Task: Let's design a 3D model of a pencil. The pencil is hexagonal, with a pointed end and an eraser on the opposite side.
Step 20:
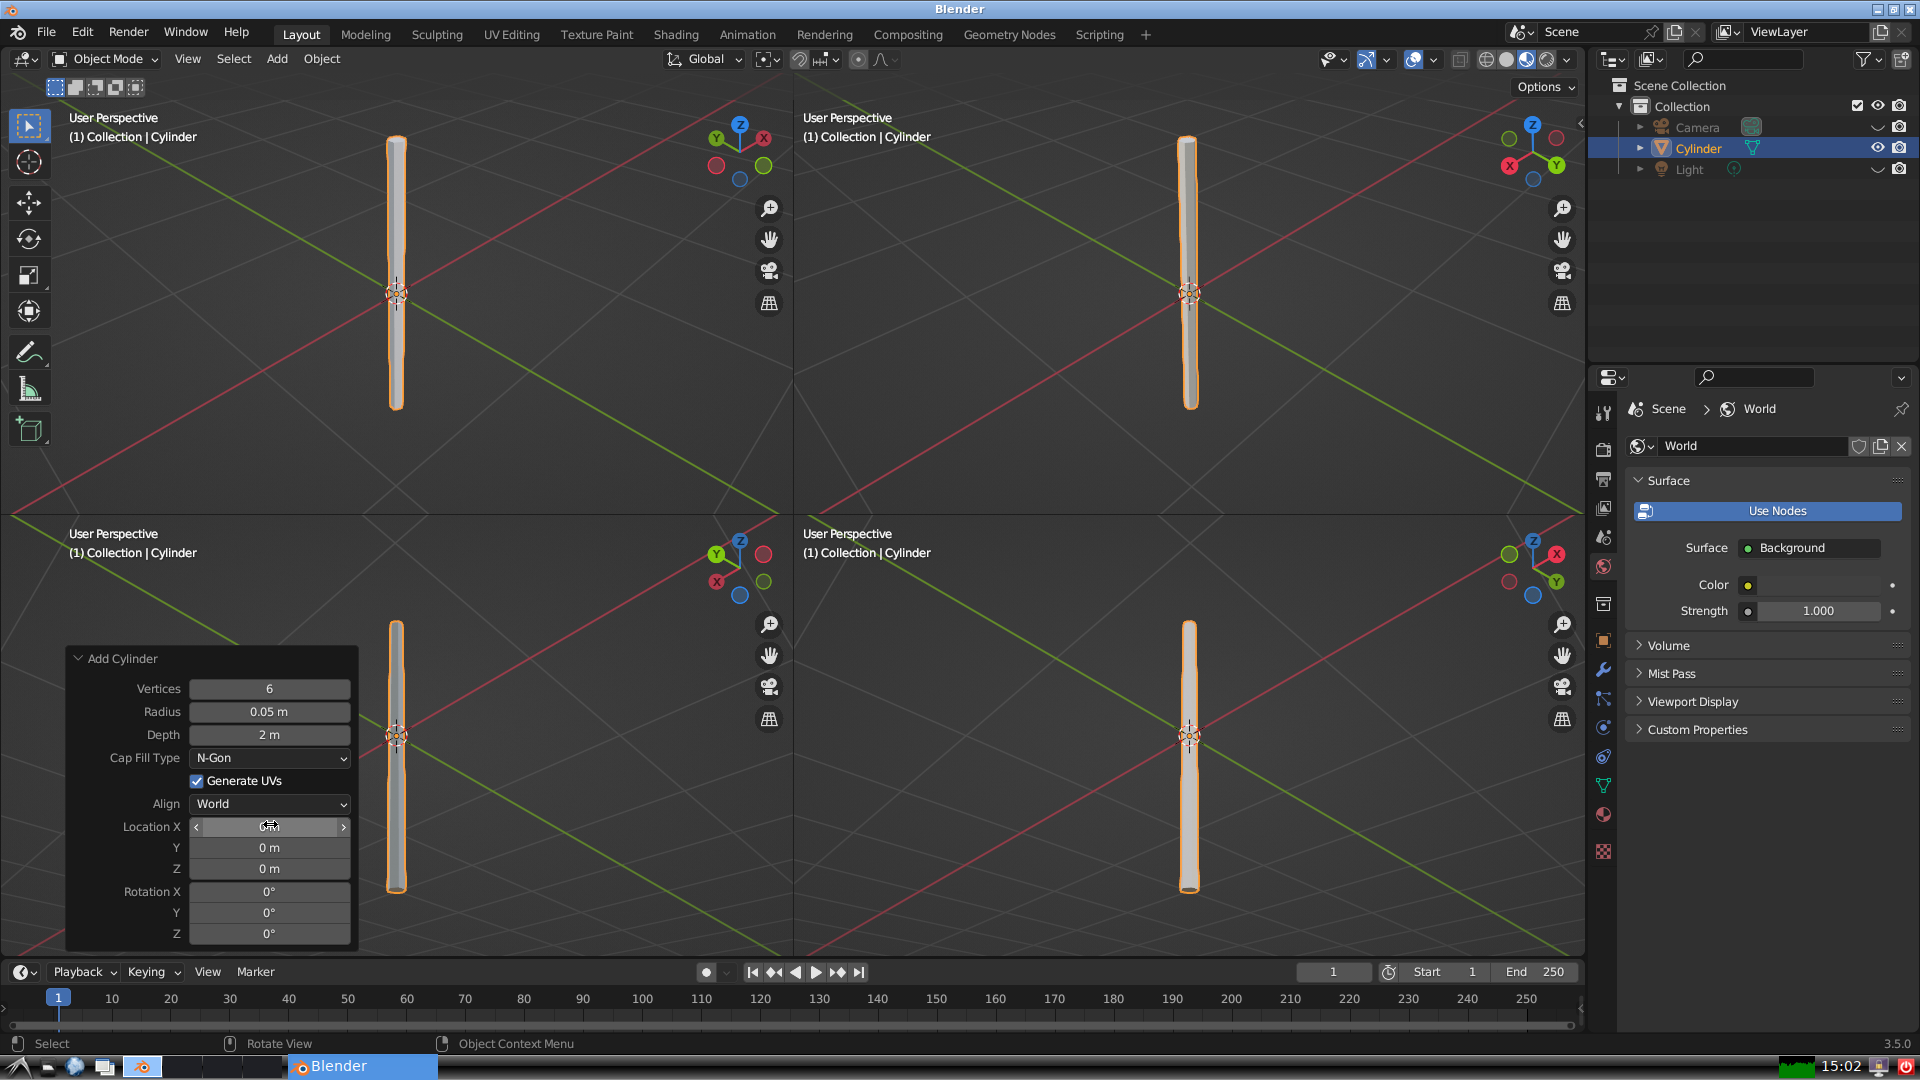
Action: click: no